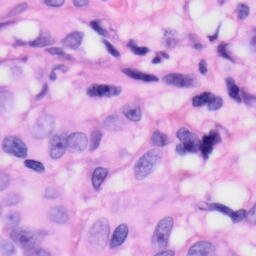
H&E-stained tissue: Skin